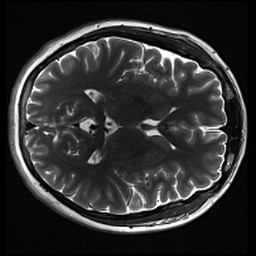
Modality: inplaneT2
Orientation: axial